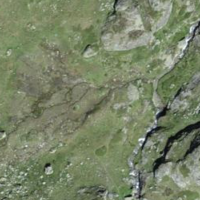
EUNIS habitat code: 26
Species observed at this site:
Erebia tyndarus